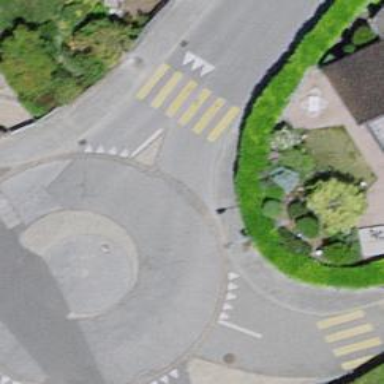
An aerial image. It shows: Residential road that intersects with roundabout.